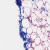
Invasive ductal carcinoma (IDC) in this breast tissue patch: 0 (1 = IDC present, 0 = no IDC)